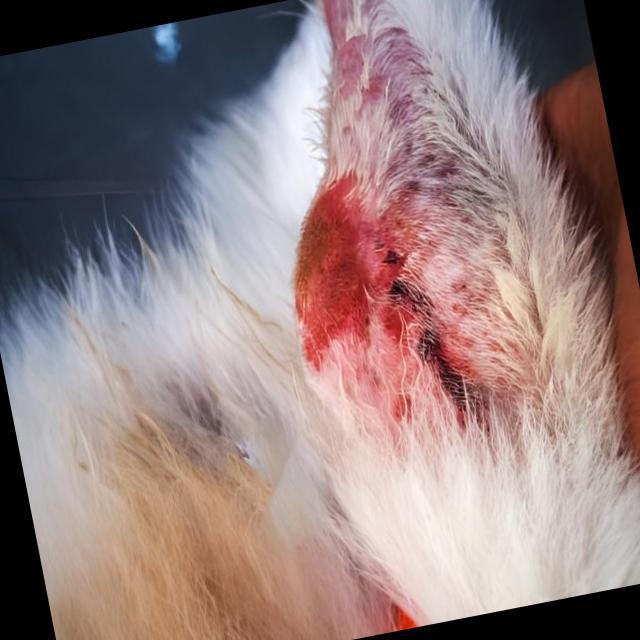
Canine dermatitis — inflammation of the skin presenting with erythema, pruritus, papules, and excoriation. May be allergic, contact, or atopic in origin.